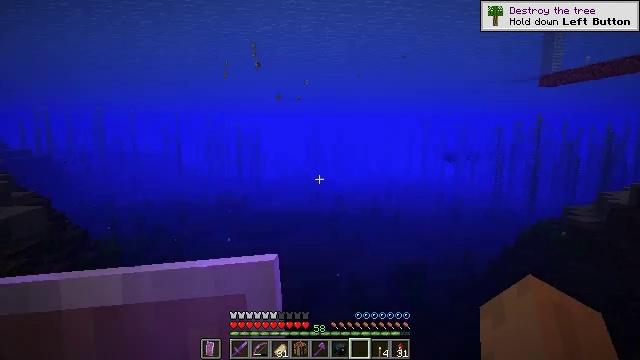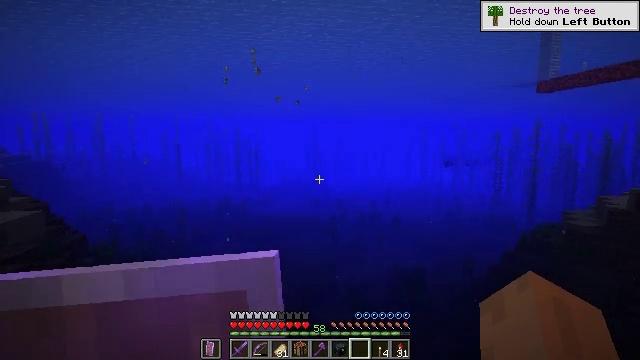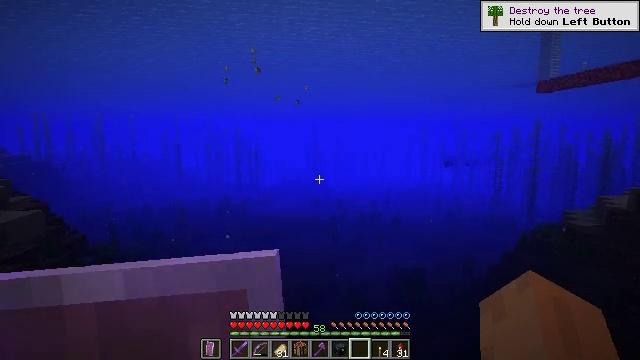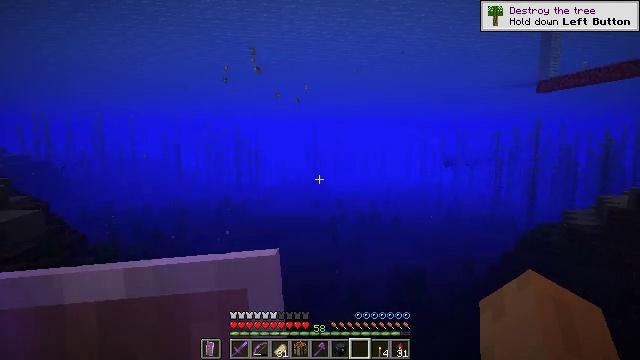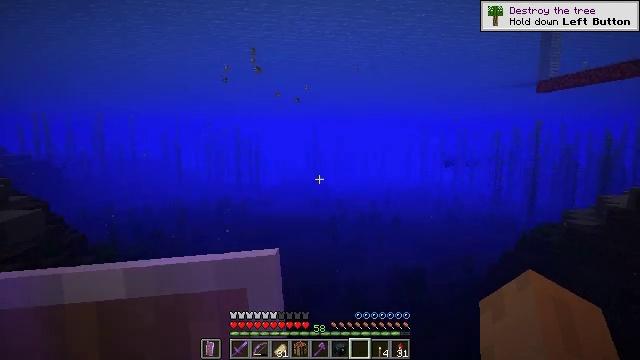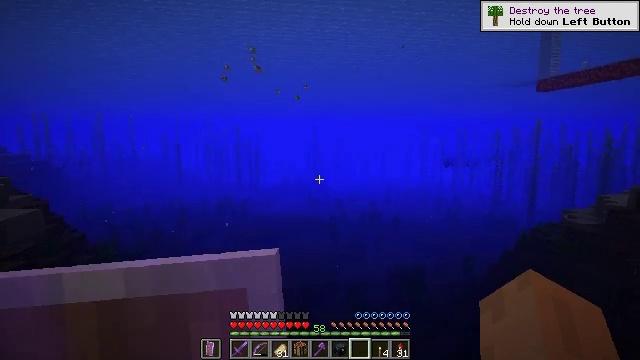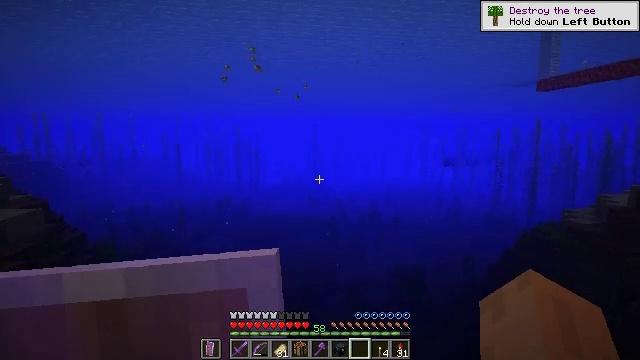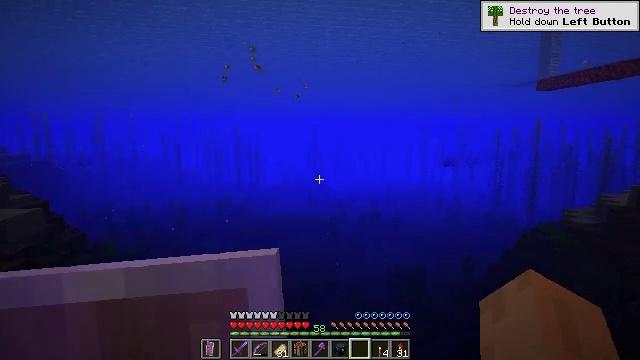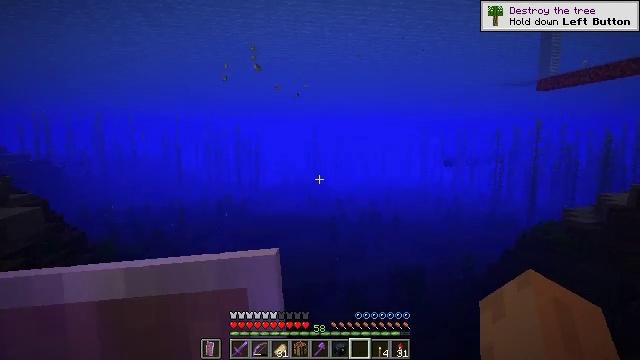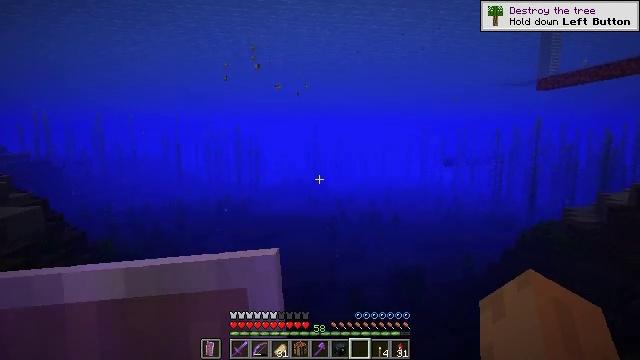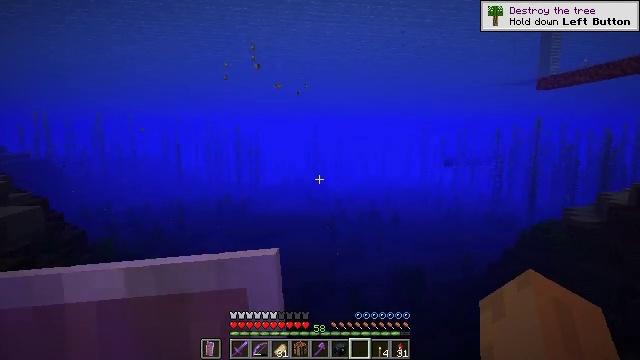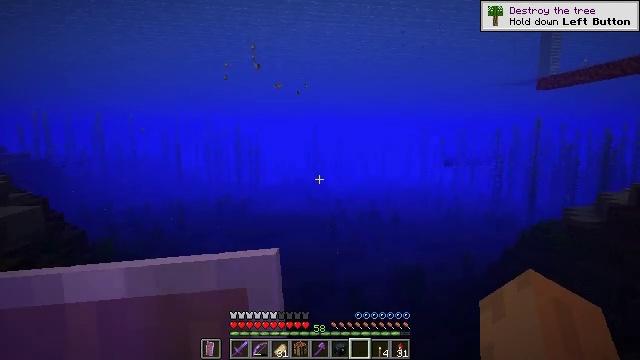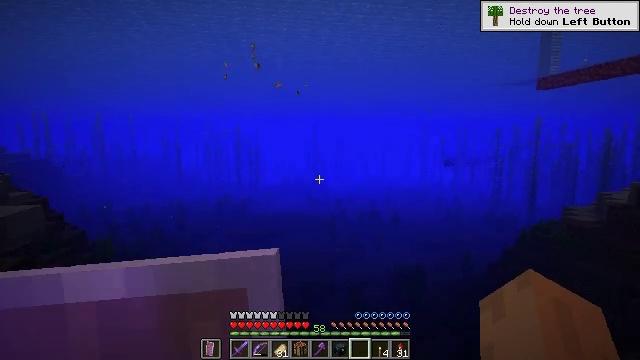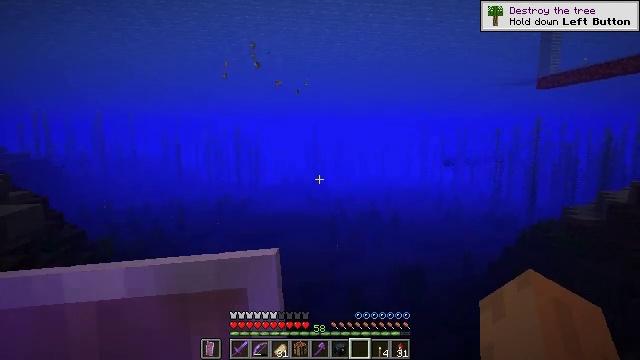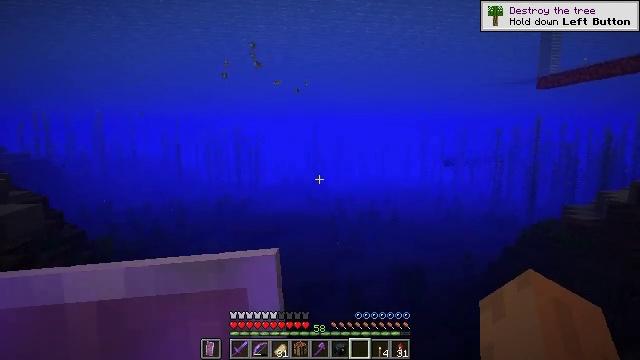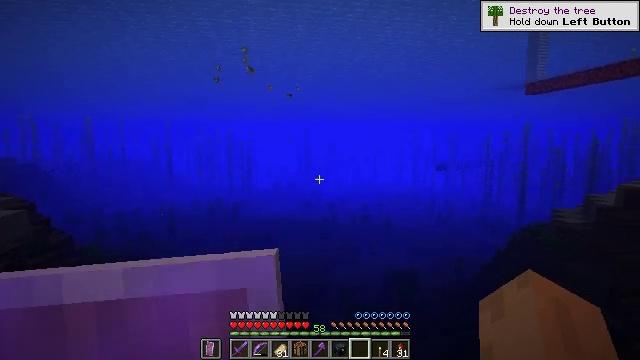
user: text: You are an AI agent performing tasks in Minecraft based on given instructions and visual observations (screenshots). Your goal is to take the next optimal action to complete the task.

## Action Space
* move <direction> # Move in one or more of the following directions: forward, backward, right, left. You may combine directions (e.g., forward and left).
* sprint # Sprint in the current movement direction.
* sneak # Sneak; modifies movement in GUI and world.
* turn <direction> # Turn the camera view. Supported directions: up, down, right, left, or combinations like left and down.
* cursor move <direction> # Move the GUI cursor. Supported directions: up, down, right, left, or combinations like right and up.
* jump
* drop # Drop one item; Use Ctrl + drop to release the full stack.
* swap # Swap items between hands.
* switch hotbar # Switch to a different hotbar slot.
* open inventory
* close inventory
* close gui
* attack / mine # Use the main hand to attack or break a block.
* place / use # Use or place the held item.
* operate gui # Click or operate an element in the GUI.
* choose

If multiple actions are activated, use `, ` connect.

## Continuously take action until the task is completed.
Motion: motion action
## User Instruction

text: Open the crafting table and craft a lantern.
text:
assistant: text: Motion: turn up
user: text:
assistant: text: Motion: no_op
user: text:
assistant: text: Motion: no_op
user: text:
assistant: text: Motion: no_op
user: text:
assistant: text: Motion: no_op
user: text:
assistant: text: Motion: no_op
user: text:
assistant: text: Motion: no_op
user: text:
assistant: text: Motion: no_op
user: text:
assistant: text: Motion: no_op
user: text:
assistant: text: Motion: no_op
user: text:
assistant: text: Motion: no_op
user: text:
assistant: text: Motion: no_op
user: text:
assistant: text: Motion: no_op
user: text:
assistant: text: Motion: no_op
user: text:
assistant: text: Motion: turn right
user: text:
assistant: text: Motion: turn right and up
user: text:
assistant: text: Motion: move forward, turn right and up
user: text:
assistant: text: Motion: move forward, turn right and up
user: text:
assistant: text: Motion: move forward, turn right and up
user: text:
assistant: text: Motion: move forward, turn right
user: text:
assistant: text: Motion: move forward, turn right
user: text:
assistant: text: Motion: move forward, turn right
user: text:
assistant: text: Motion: move forward, turn right
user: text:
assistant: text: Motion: move forward, sprint
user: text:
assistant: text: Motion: move forward, sprint
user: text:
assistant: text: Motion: move forward, sprint
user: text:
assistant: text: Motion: move forward, sprint
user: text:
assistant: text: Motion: move forward, sprint
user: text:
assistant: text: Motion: move forward, sprint
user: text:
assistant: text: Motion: move forward, sprint, turn left and down